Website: home-depot
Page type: delivery-shipping
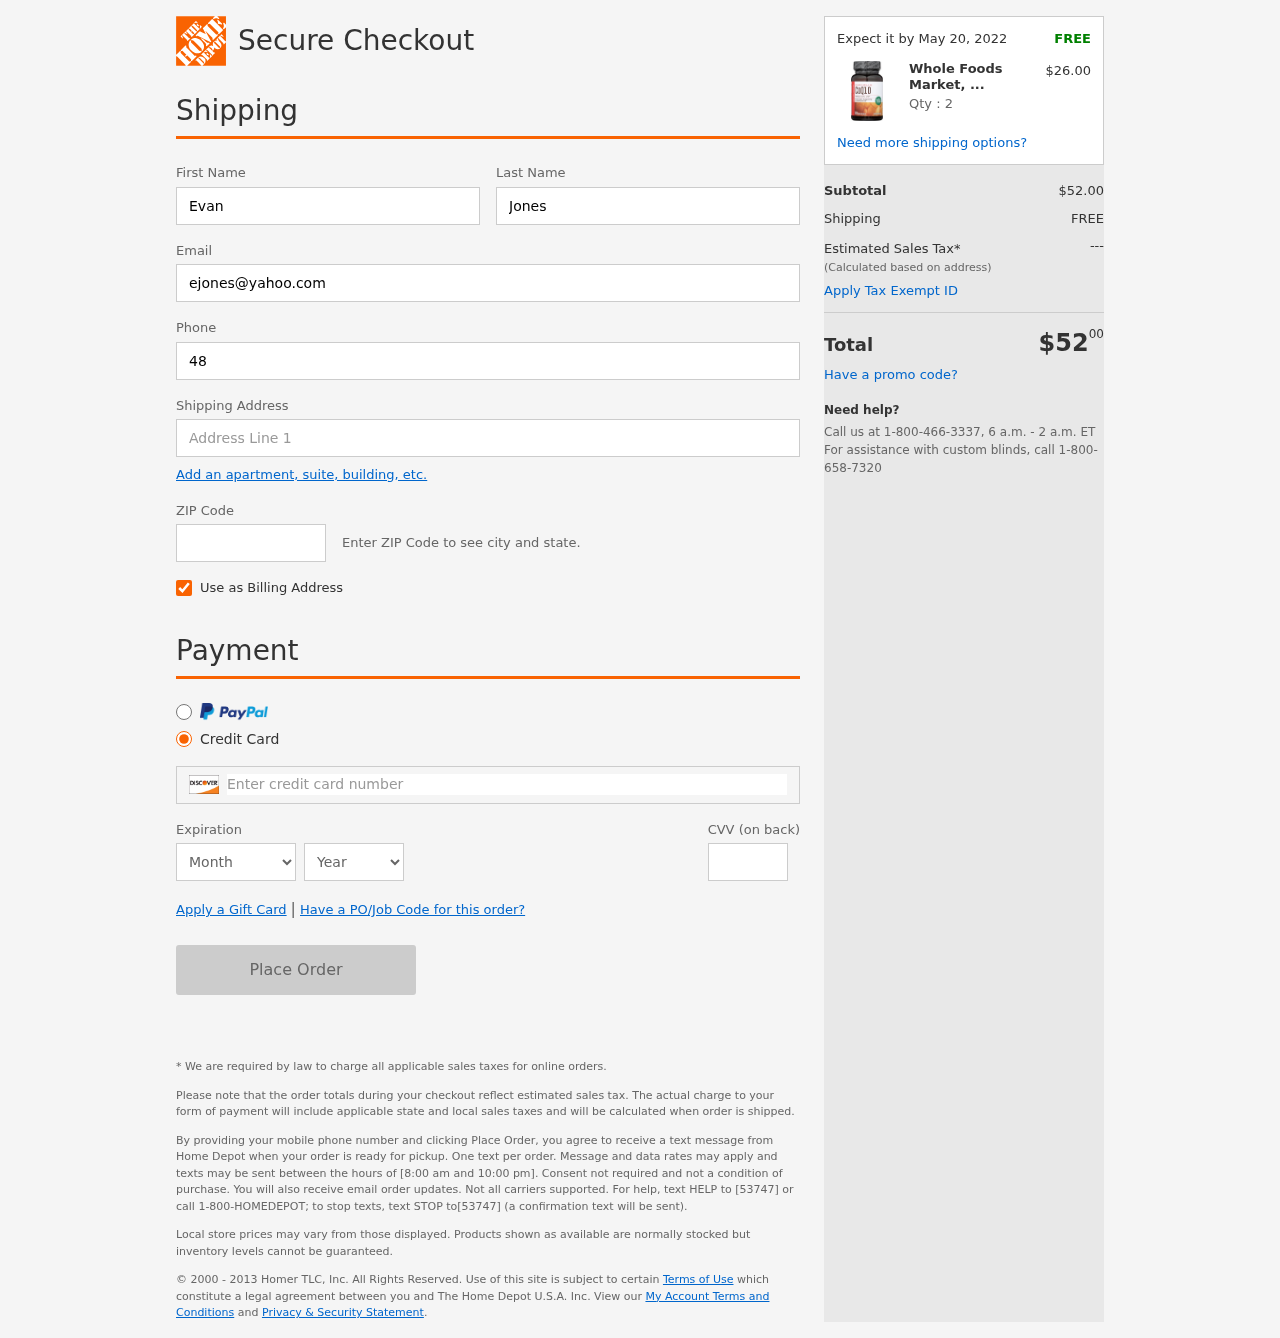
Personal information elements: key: PII_CARD_CVV
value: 565
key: PII_CARD_EXPIRY_MONTH
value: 10
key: PII_CARD_EXPIRY_YEAR
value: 30
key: PII_CARD_NUMBER
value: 6561 3916 9062 1199
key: PII_EMAIL
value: ejones@yahoo.com
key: PII_FIRSTNAME
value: Evan
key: PII_LASTNAME
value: Jones
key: PII_PHONE
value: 4836211178
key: PII_POSTCODE
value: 54620
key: PII_STREET
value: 89991 Felicia Mountains
Product elements: key: PRODUCT1_NAME
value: Whole Foods Market, CoQ10 100mg, 60 ct
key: PRODUCT1_PRICE
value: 26
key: PRODUCT1_QUANTITY
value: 2
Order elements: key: ORDER_DELIVERY_DATE
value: Expect it by May 20, 2022
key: ORDER_SUBTOTAL
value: $52.00
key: ORDER_SHIPPING_COST
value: FREE
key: ORDER_TOTAL
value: $5200